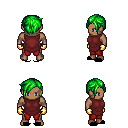
a pixel art fantasy rpg character, male body template, human, dark skin, maroon tunic, red pants, green pixie cut hairstyle, gold gloves, black slippers, four views (front, back, left, right), 2x2 character sprite sheet, small pixel art, hard edges, no anti-aliasing